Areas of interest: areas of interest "Home Furnishing and Building Materials Market"
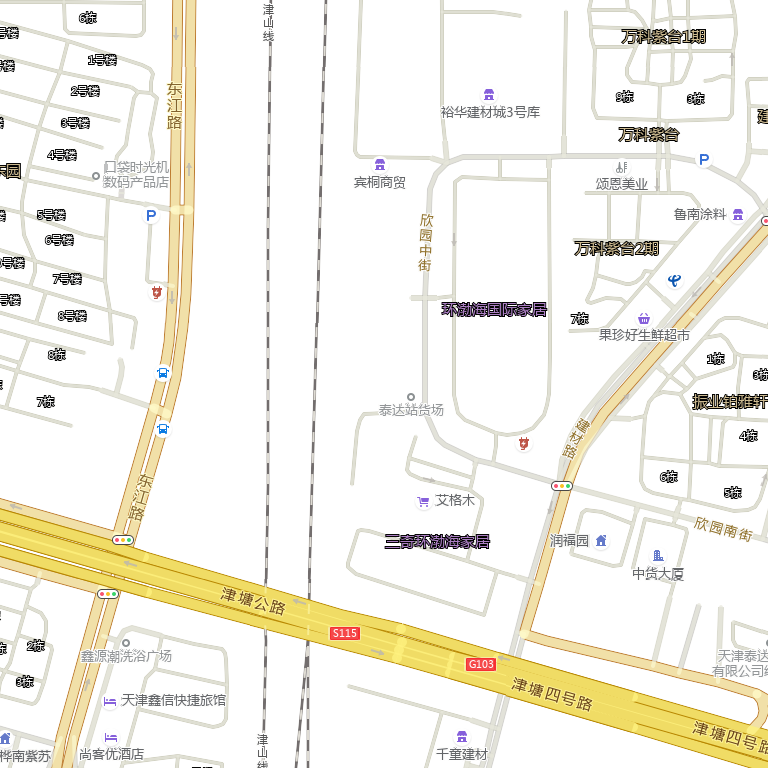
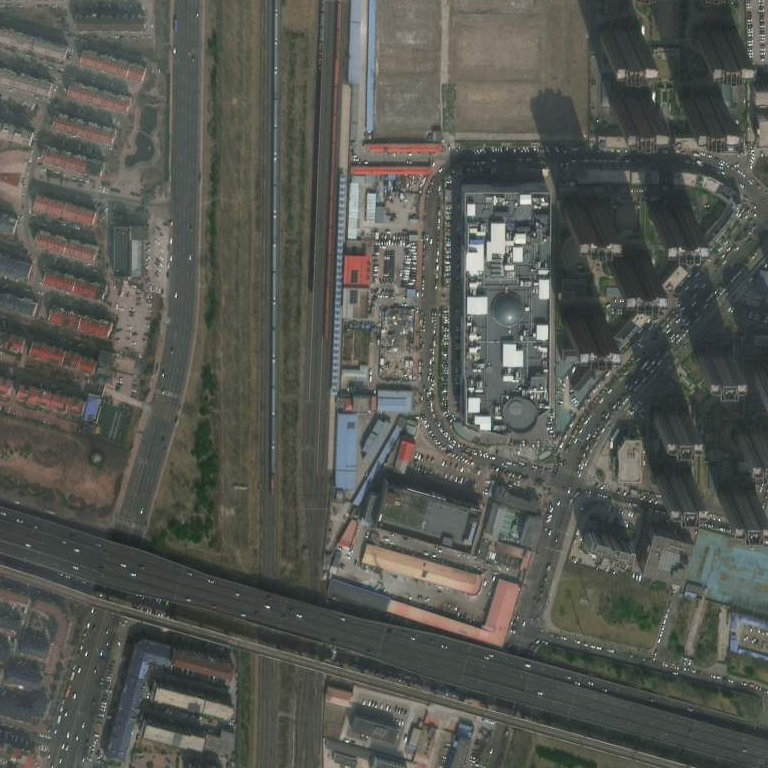